Question: I would like to find a Linux based tool that allows me to test a private 3rd party http based application. That is use a or a request and check how long it takes to get a response. I could also increase the txn per second and see the outcomes of failures and whether processing time on their end increase. I could write code to do this but I'm pretty sure there is a tool to do this already I just can't find it.
JMeter seems overly complicated for the simple task I'm trying to achieve.
Selenium seems more for testing web borwser based applications.
Any assistance will be greatly appreciated.

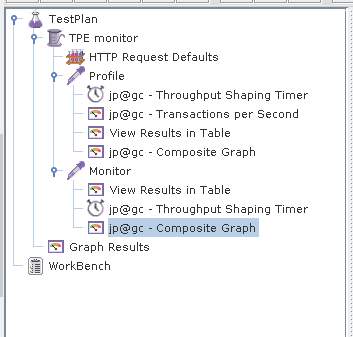
Answer: JMeter is perfect for this and is simpler than it seems at first.
Here are some great getting started video tutorials
<URL>
Selenium won't give you the reports you need for actual response time under load.
Regarding your comments on how to graph different results (success vs errors and TPS):
Personally I only use the graphing capabilities that BlazeMeter.com provides (I work for them) which includes the ability to graph different HTTP result codes side by side or even JMeter assertions.
I think you can get what you want using this third party plugin:
<URL>